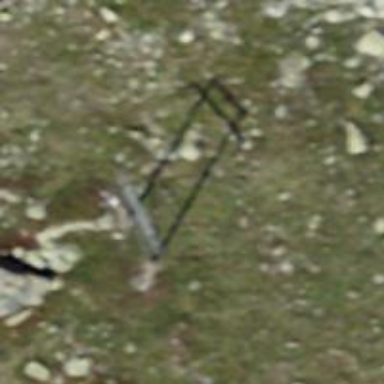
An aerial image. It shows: Power pole.